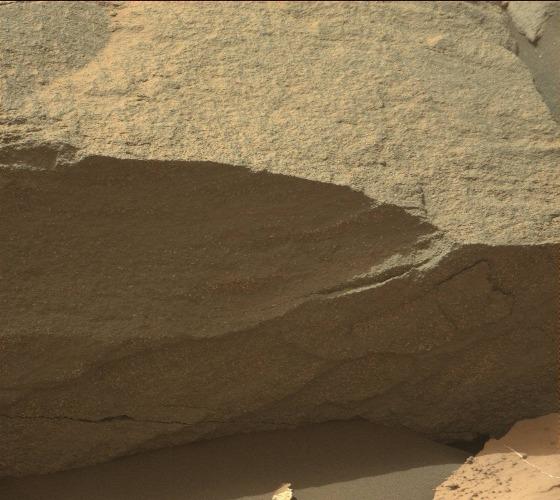
Terrain classes present: Gravel / Sand / Soil, Rock, Shadow